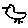
Label: bird